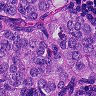
Metastatic tissue present: yes